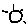
Label: sun